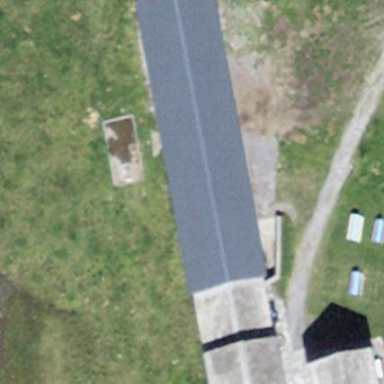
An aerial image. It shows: Shed building.